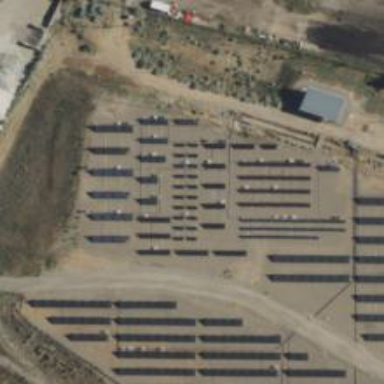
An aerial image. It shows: Generator for power supply.